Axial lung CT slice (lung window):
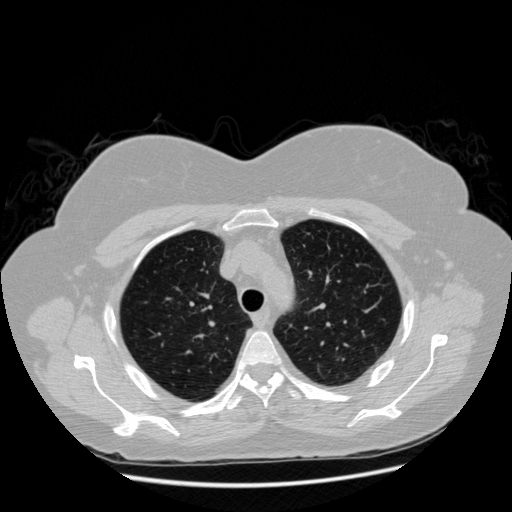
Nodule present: no